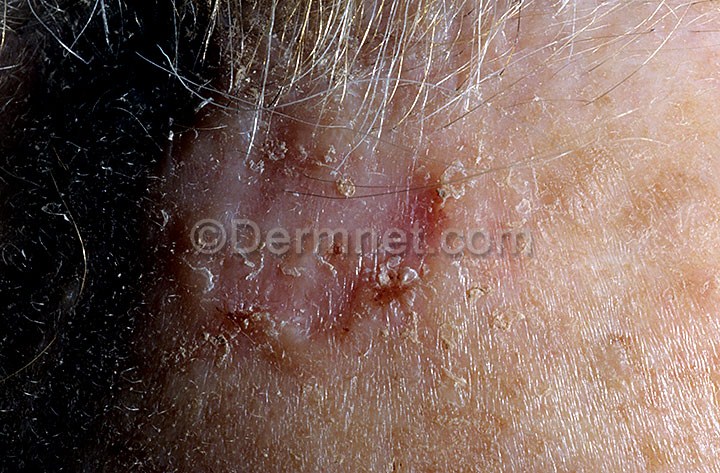
Disease: Actinic Keratosis Basal Cell Carcinoma and other Malignant Lesions